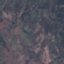
Label: HerbaceousVegetation